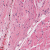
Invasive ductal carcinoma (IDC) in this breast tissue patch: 1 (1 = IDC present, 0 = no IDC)